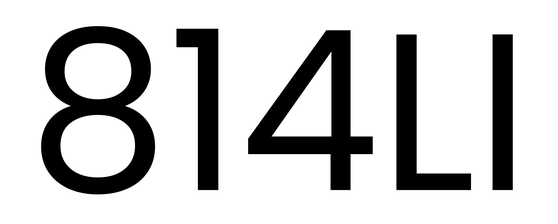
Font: Poppins-Regular